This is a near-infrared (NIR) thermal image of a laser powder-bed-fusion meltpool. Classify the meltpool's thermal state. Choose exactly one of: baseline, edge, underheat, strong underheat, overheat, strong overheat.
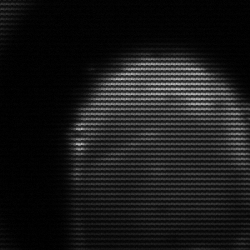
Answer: edge